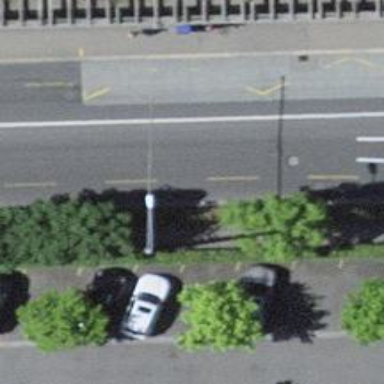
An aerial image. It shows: Trolleybus stop position for public transport.